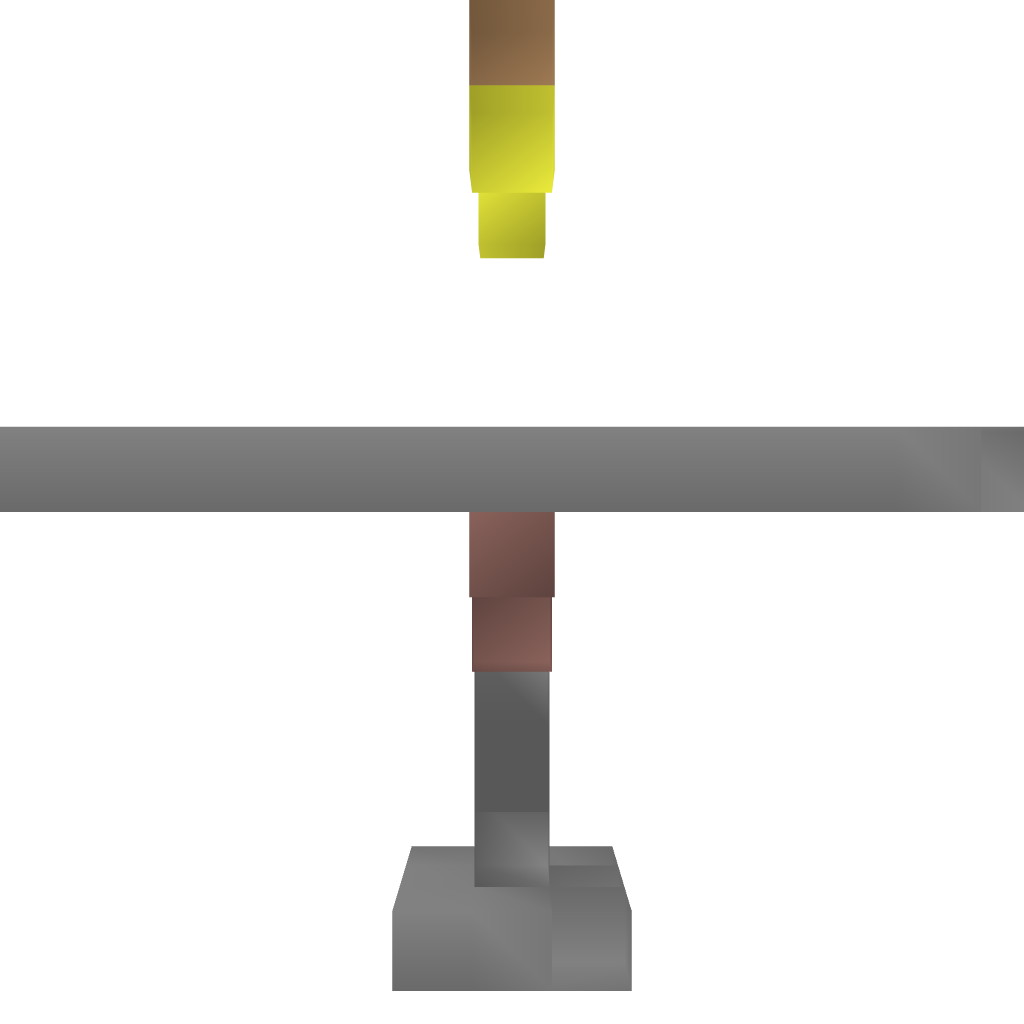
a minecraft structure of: Raised Railway bad low quality